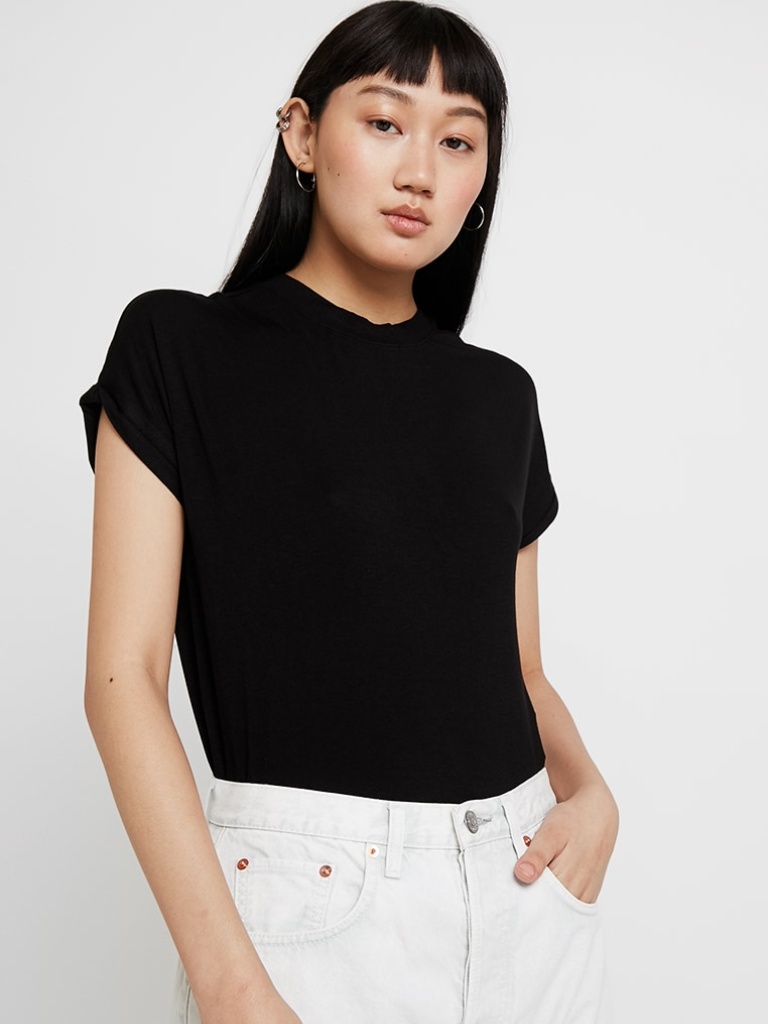
cotton tight short sleeve hip length Fully Tucked in crew t-shirt